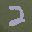
Label: 2